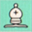
Piece: wB